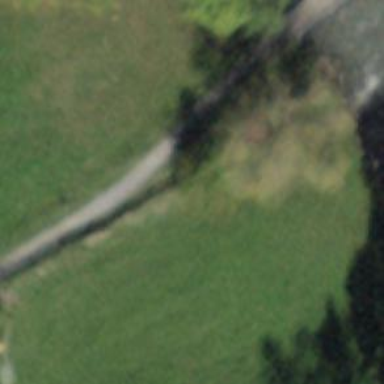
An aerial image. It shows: Unpaved footway.